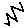
Label: zigzag